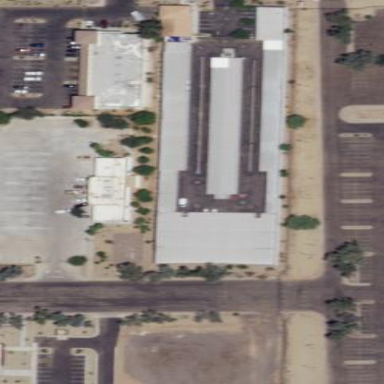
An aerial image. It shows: Storage rental shop.